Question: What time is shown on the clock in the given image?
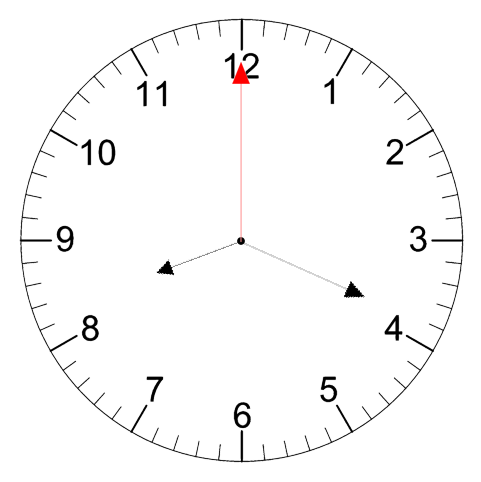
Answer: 08:19:00